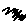
Label: zigzag